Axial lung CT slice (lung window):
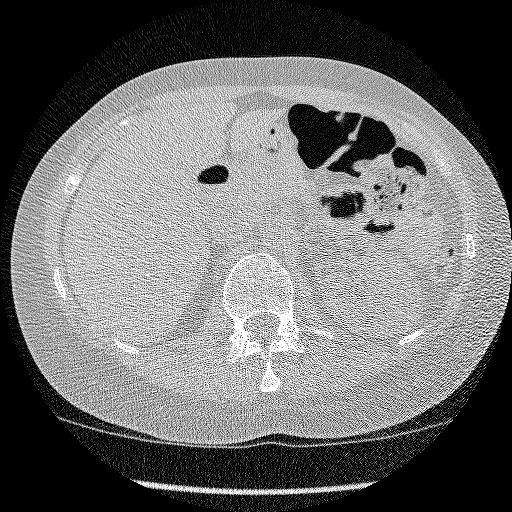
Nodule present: no